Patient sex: F
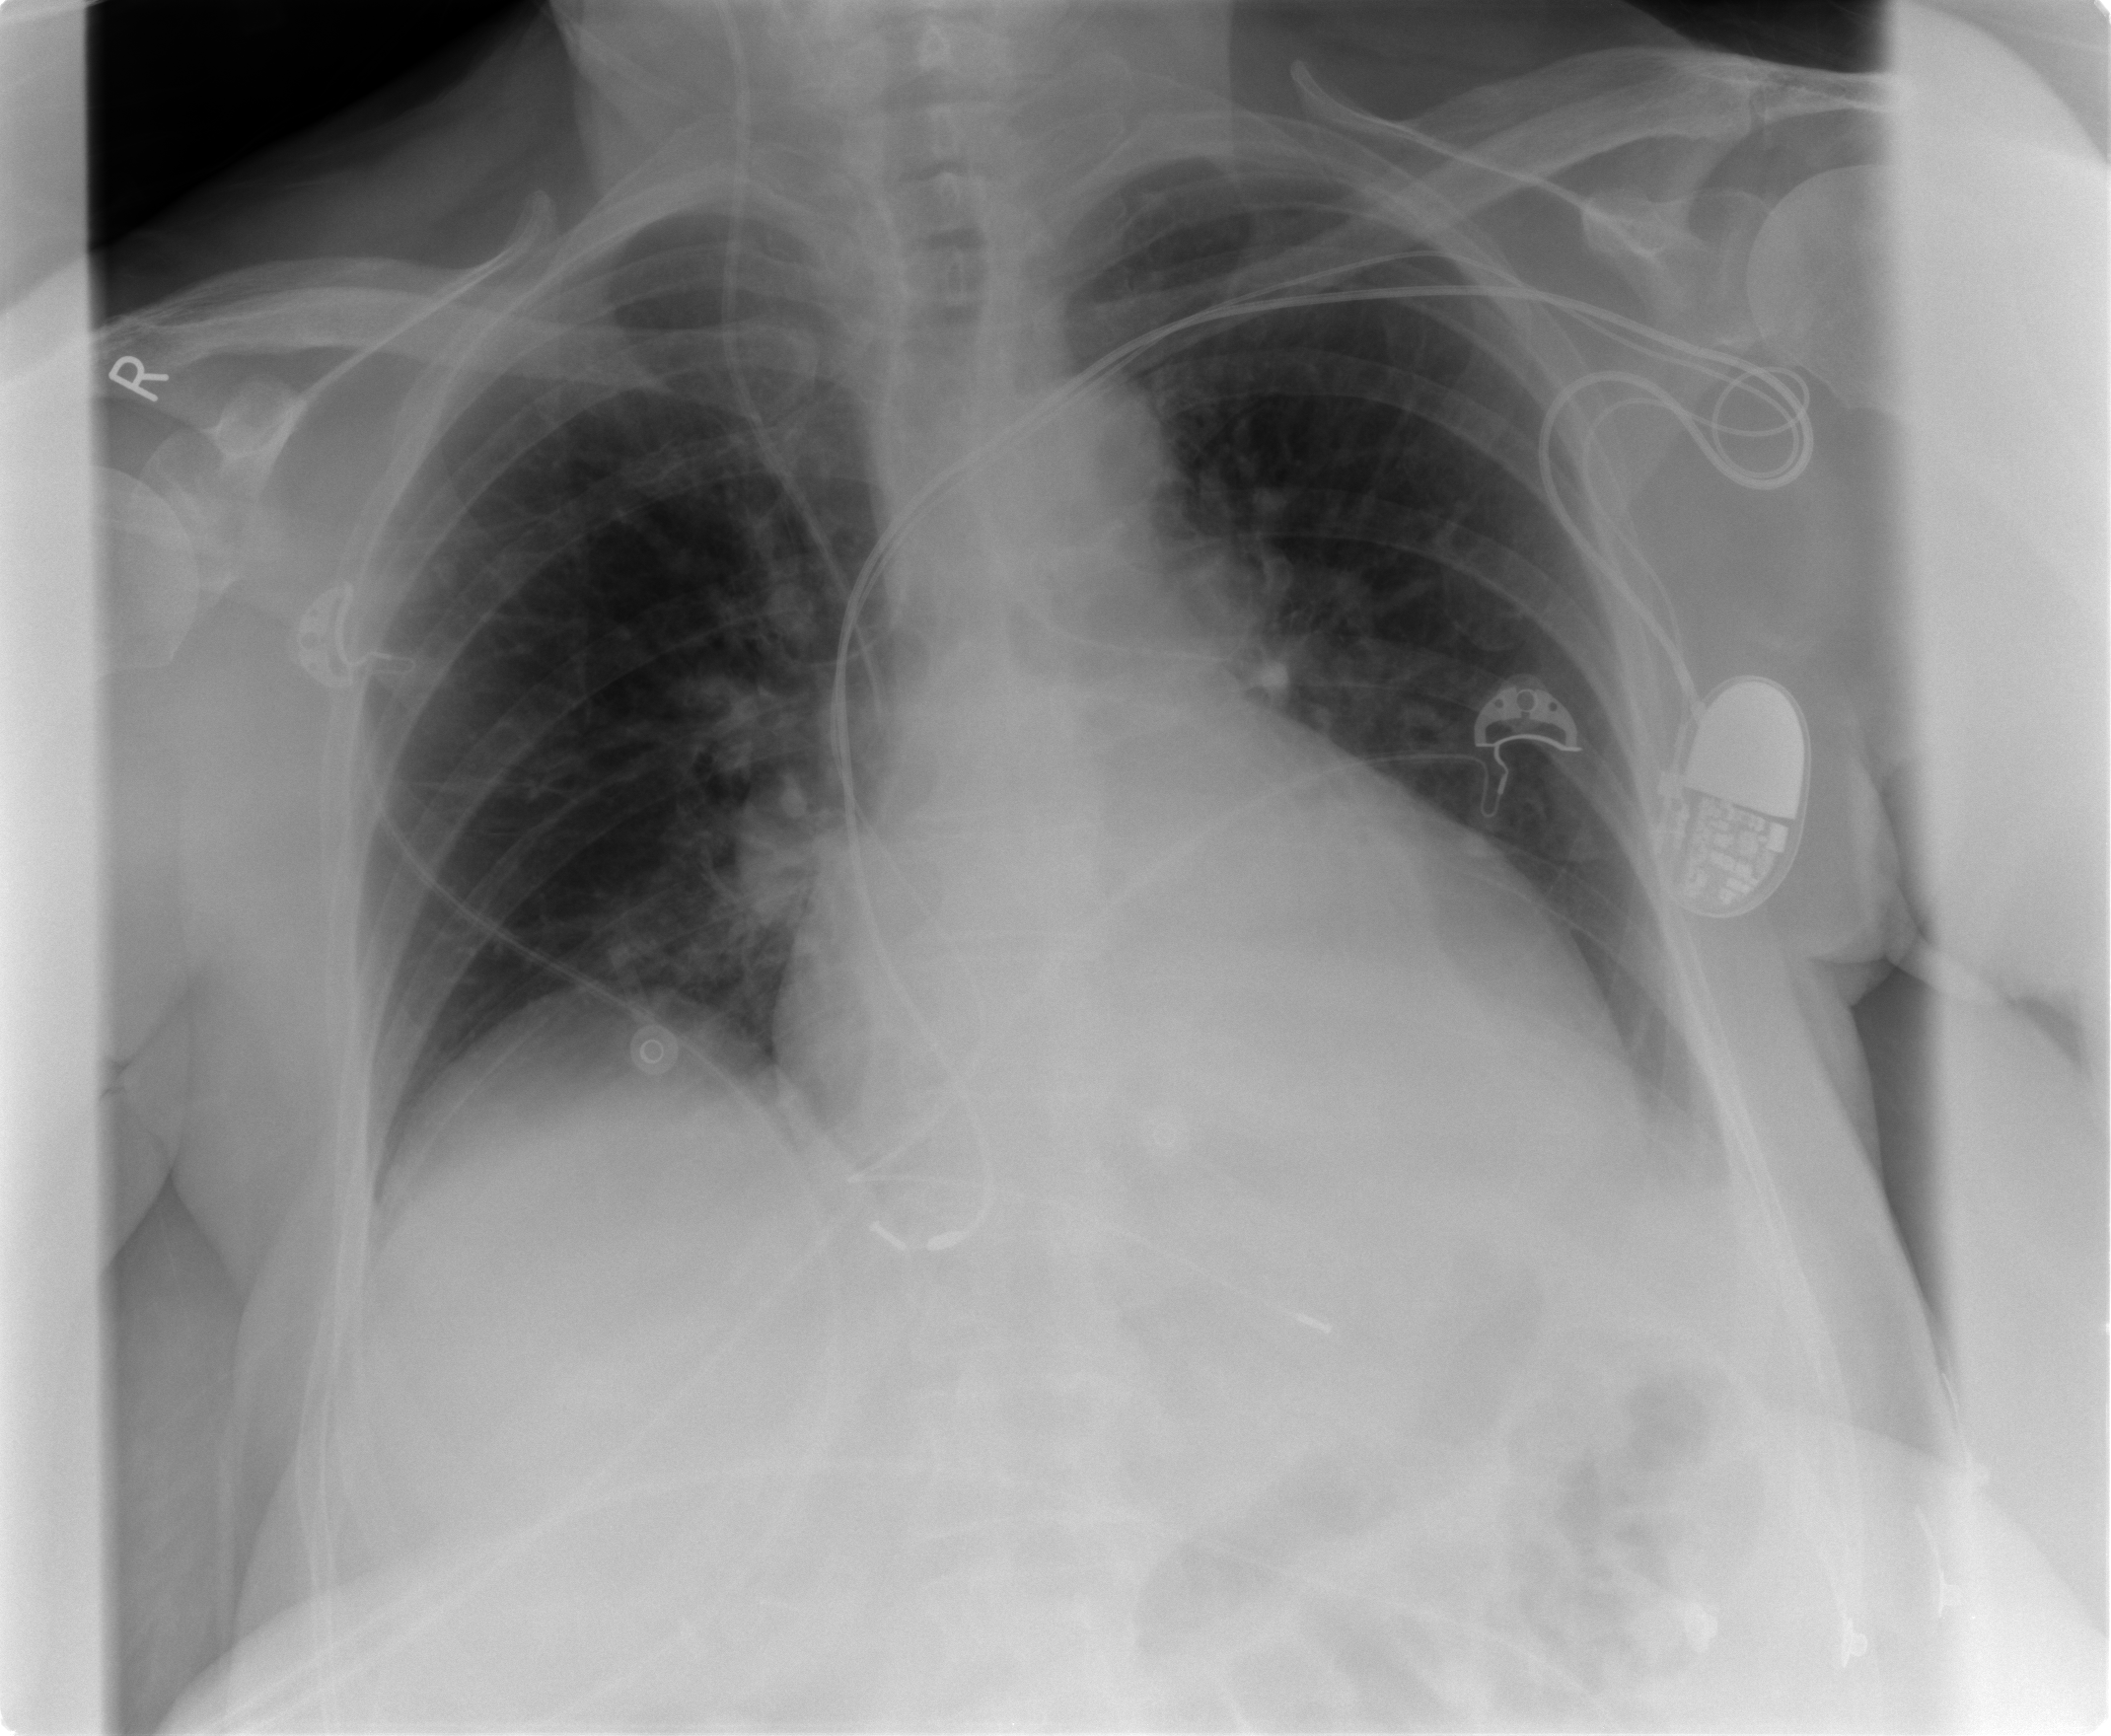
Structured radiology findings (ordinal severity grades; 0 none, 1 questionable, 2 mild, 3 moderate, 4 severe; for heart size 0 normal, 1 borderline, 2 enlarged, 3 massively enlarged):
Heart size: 2
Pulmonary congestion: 1
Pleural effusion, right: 0
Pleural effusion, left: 2
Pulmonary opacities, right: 0
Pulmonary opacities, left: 0
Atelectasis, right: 2
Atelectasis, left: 2